Question: Since many times i did Objective-C coding but recently i am moving to swift. It look very new for for me.
In My application i need to integrate Facebook while integrating i feel that Same code of block works nicely in Objective-C but in Swift it crashes inside Clouser while creating Facebook Session
See Attached image. It's Headache now. Your help will be appreciate.

'''
FBSession.activeSession().setStateChangeHandler({(currentSession:FBSession!, stateOfSession: FBSessionState!, sessionError: NSError!) in
self.sessionStateChanged(currentSession, state: stateOfSession, error: sessionError)
})
'''
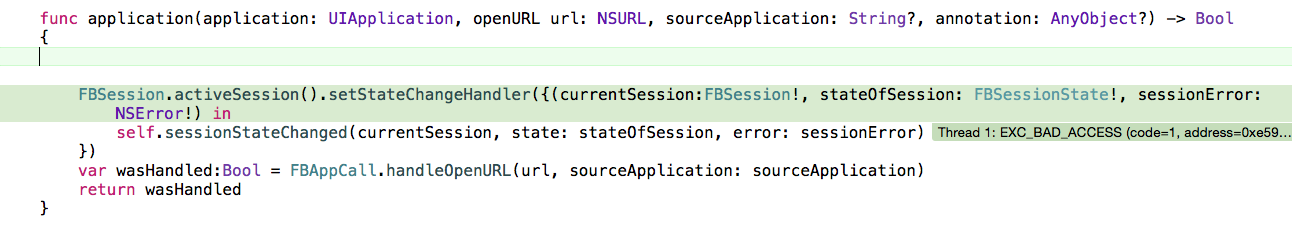
Answer: Try this,
'''
FBSession.activeSession().setStateChangeHandler { (session: FBSession!, state: FBSessionState,error: NSError!) -> Void in
self.sessionStateChanged(session, state: state, error: error)
}
'''
It worked for me.